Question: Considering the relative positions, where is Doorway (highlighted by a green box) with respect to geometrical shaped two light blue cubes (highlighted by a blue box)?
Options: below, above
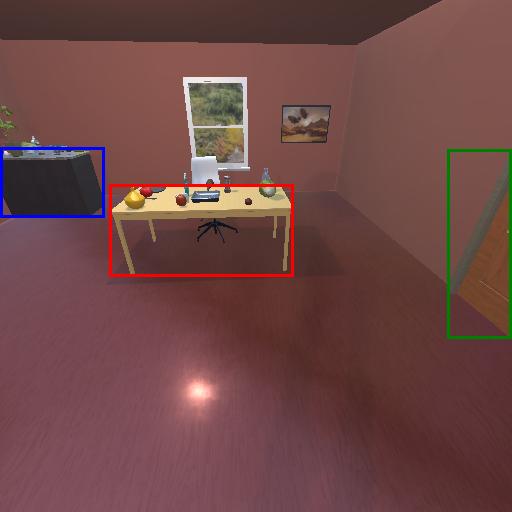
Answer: below